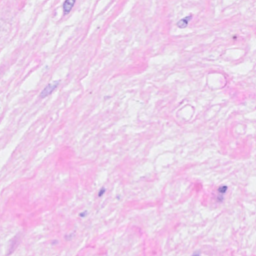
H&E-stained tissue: Breast